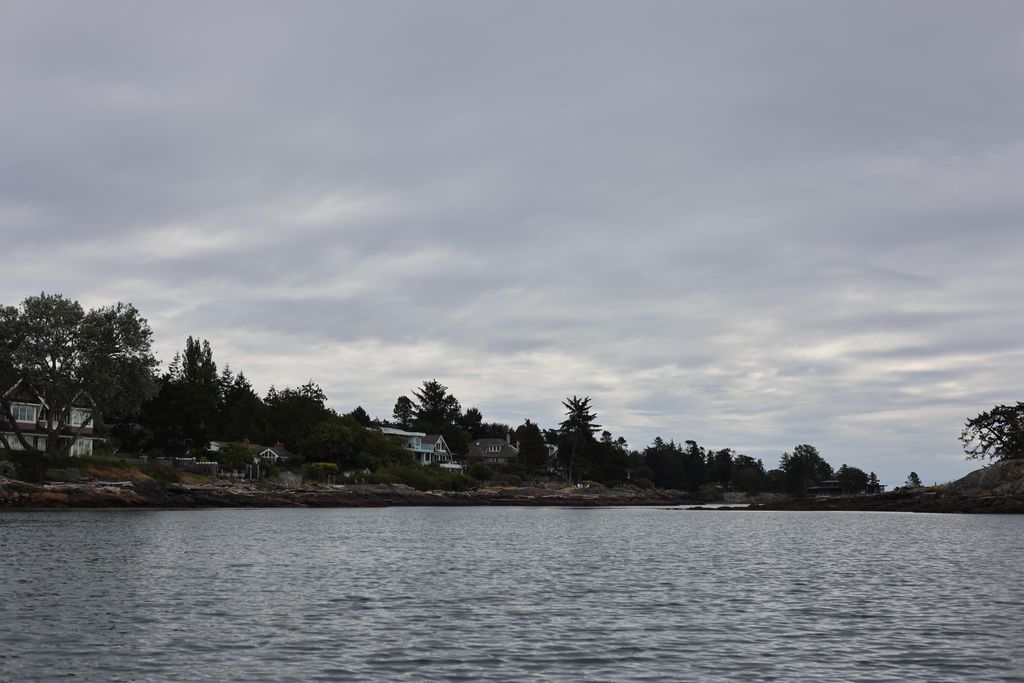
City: victoria